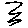
Label: zigzag